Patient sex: M
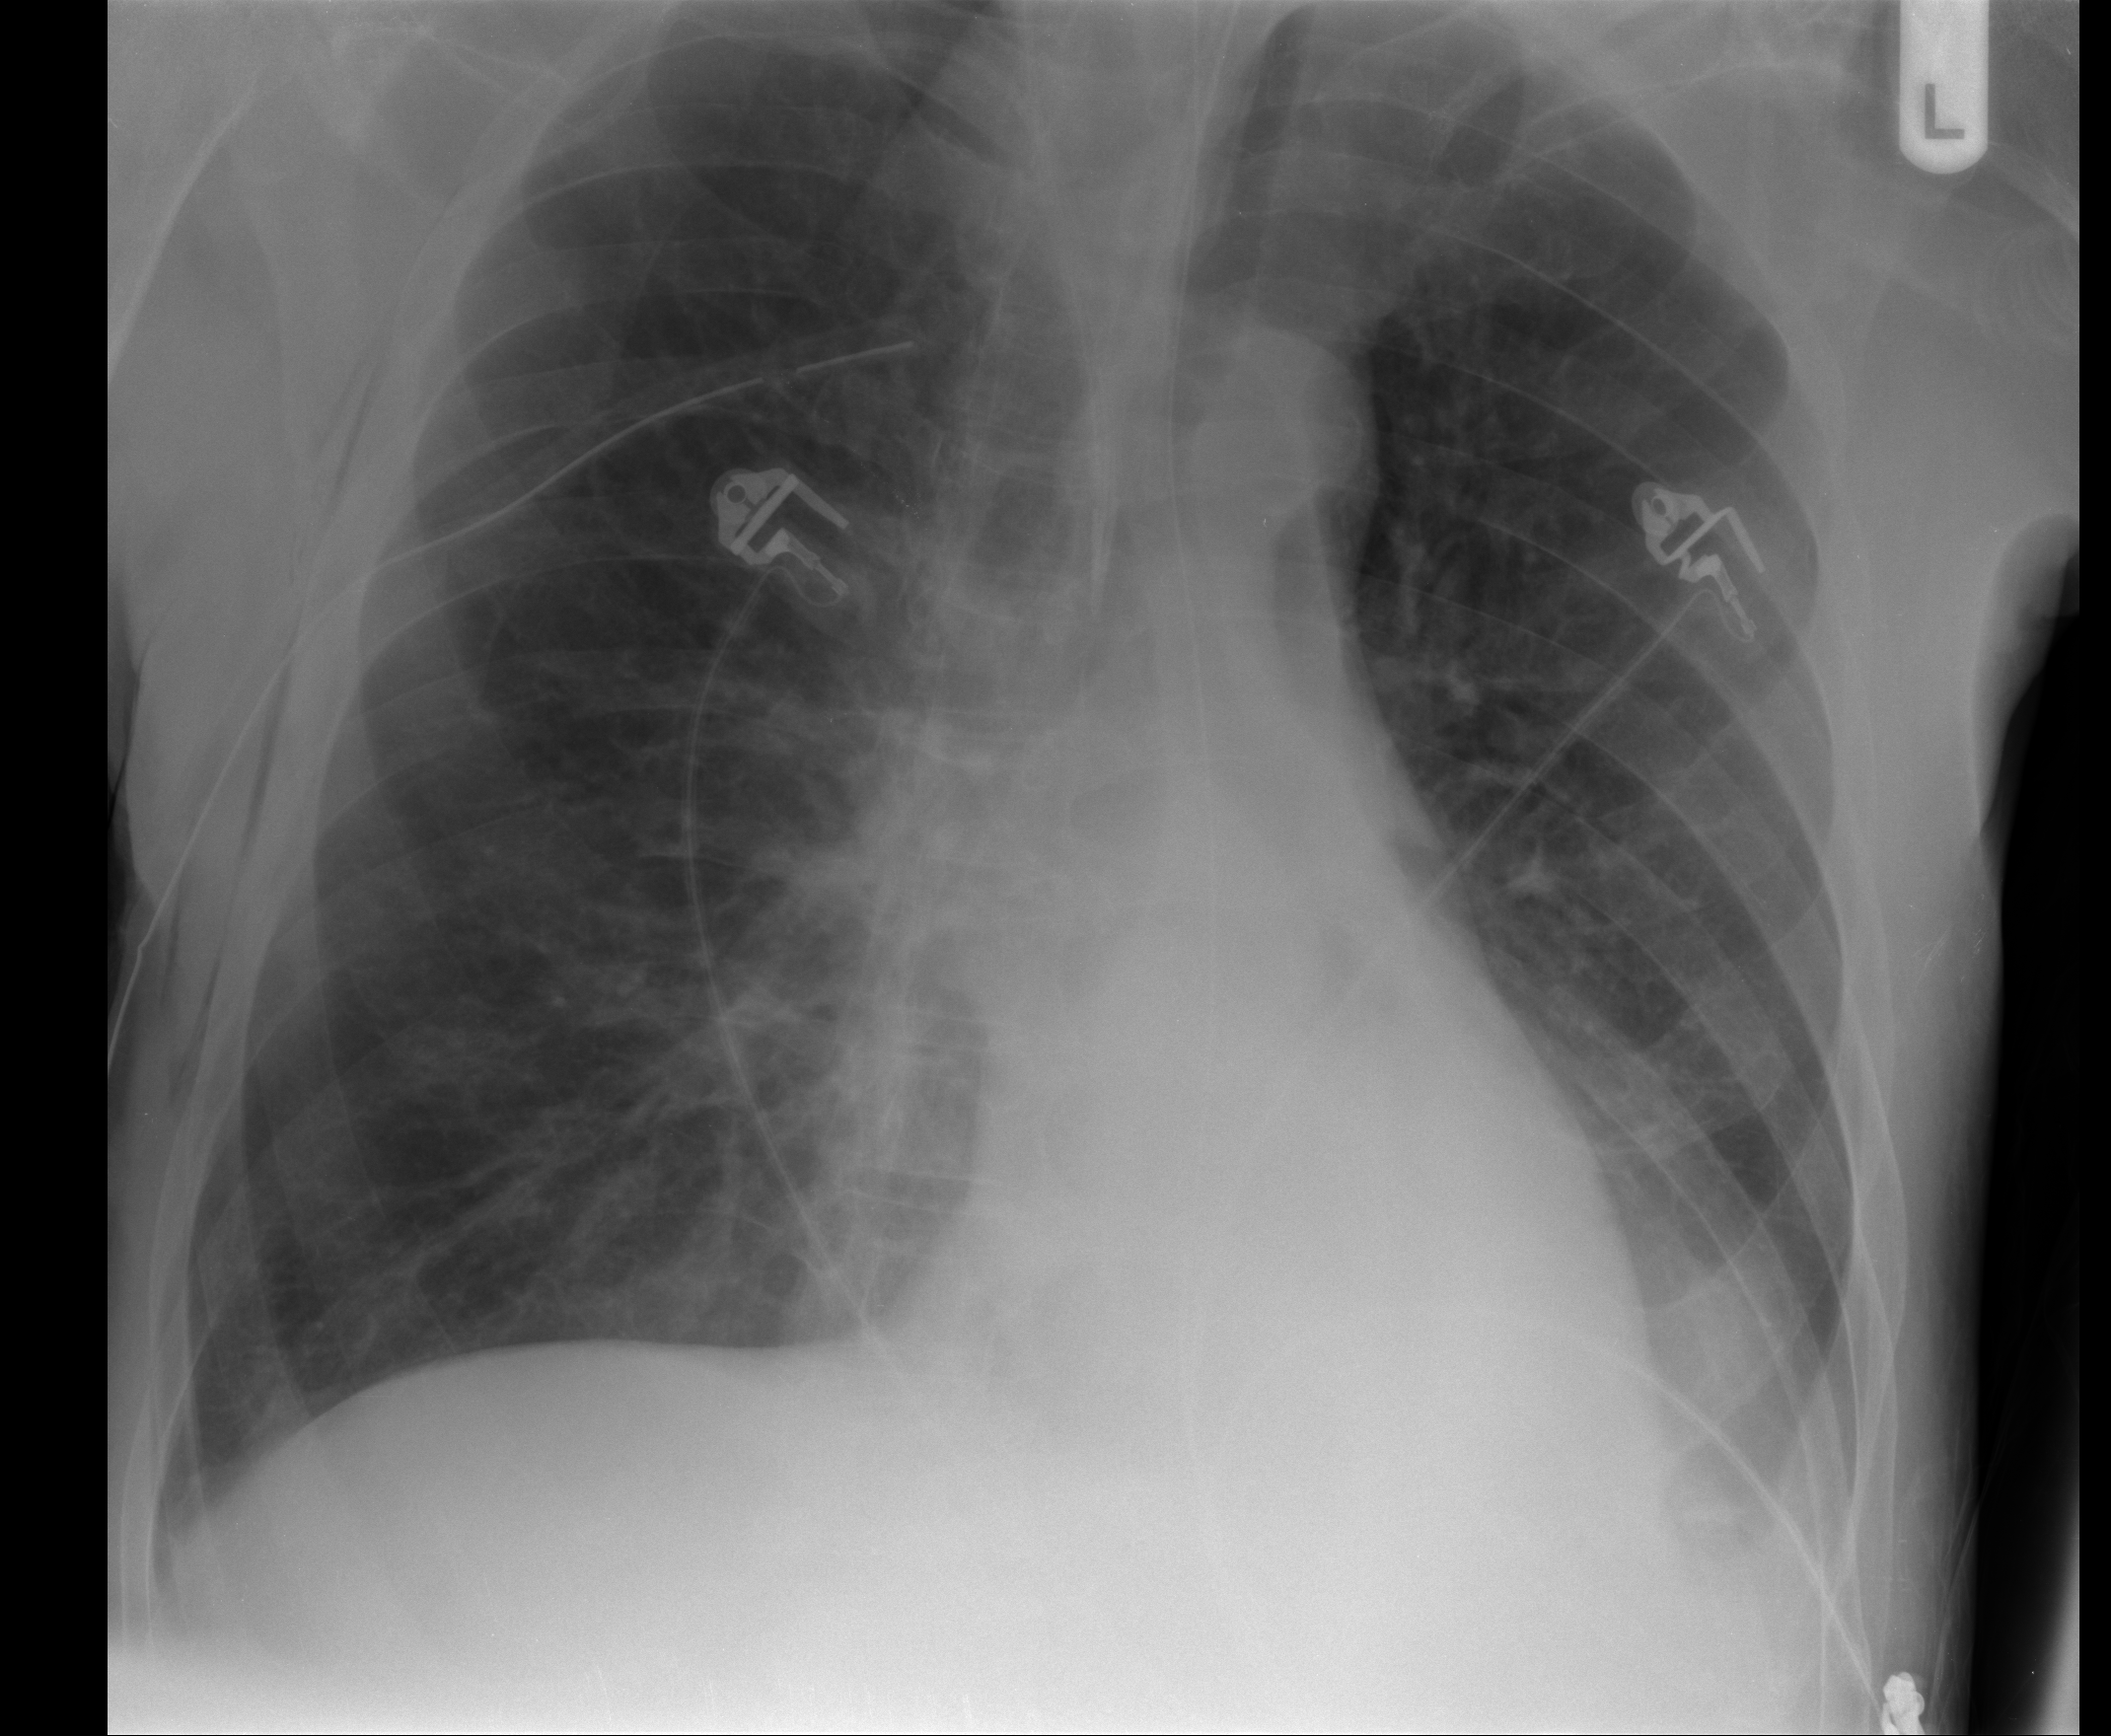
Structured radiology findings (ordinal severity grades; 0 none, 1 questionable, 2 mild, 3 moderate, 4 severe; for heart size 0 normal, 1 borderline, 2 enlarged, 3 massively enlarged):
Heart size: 0
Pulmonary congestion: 0
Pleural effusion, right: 0
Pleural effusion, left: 2
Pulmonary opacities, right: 0
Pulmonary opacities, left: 0
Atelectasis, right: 1
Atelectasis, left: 1